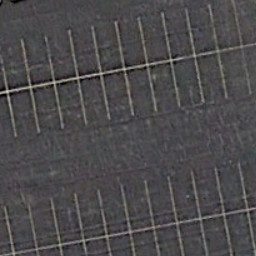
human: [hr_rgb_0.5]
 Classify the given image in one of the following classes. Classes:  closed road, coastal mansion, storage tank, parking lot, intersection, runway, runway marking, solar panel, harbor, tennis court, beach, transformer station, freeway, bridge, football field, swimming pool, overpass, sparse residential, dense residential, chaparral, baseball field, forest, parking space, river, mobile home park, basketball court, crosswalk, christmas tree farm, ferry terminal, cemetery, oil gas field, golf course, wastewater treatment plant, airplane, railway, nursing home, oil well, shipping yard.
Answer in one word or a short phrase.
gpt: parking space